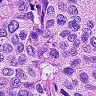
Metastatic tissue present: yes